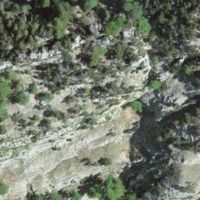
EUNIS habitat code: 44
Species observed at this site:
Draba aizoides